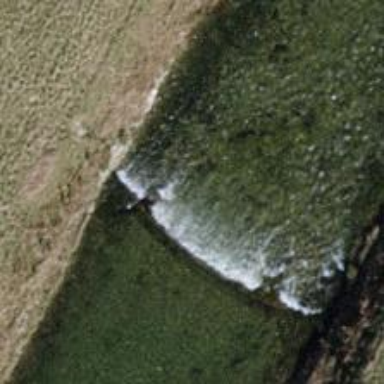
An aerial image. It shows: Weir along the waterway.